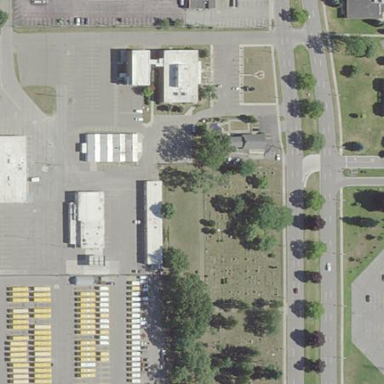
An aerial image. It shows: Cemetery.